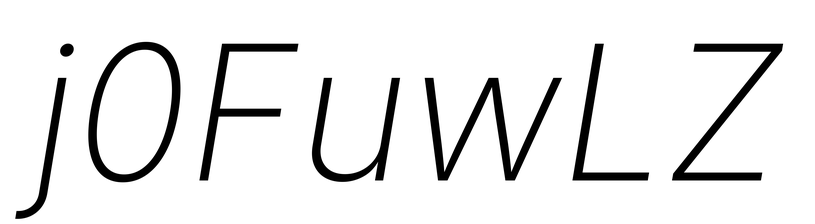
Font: Inter-Italic_ExtraLight_Italic